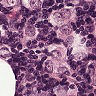
Metastatic tissue present: yes